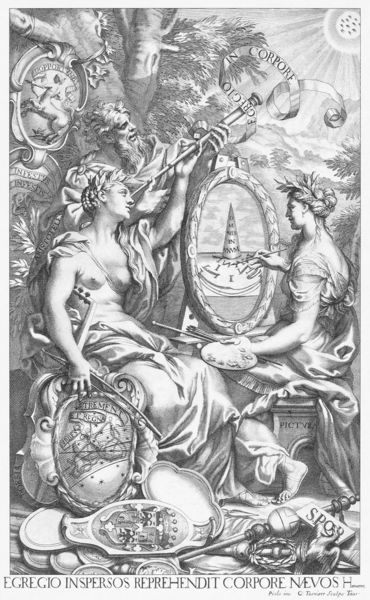
Titel: Egregio Inspersos Reprehendit Corpore Naevos Horatius
Künstler: Emanuele D. Tesauro
Schlagwörter: baum, himmel, weiß, frauen, landschaft, busen, frau, schwarz, zeichnung, malerei, rahmen, bild, sonne, schrift, berge, graphik, hall, hands, robes, women, arm, dress, painting, robe, sitting, woman, atelier, maler, mirror, picture, print, model, schaf, buch, strahlen, druck, seite, text, kranz, kunst, lorbeer, malen, palette, pinsel, rom, harp, man, naked, nude, satyr, tree, sun, feet, fernrohr, drawing, globus, black and white, oval, bird, sketch, beard, zepter, breast, arms, mythological, wreath, latein, spqr, artist, foot, painter, engraving, map, bottle, horse, breasts, god, goddess, godess, shield, brush, astronomie, horn, paint, sheep, lamb, plate, arrow, stich, poster, trumpet, latin, stem, ige, cone, nymph, barefoot, corpore, boobs, tits, title, hole, shild, line drawing, violine, sunbeam, sward, paingting, griechisch, walld, sttrahlen, lladie, nuse, satyre, centuar, spo, egregio, writh, writhe